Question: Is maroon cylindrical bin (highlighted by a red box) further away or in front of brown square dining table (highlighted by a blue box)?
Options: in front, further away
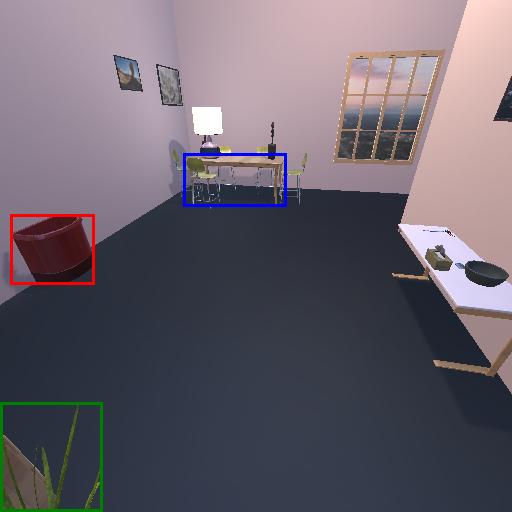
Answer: in front